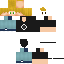
A male human skin with medium skin, wearing blonde long hair dressed in a blue tshirt and blue pants, featuring a closed mouth.